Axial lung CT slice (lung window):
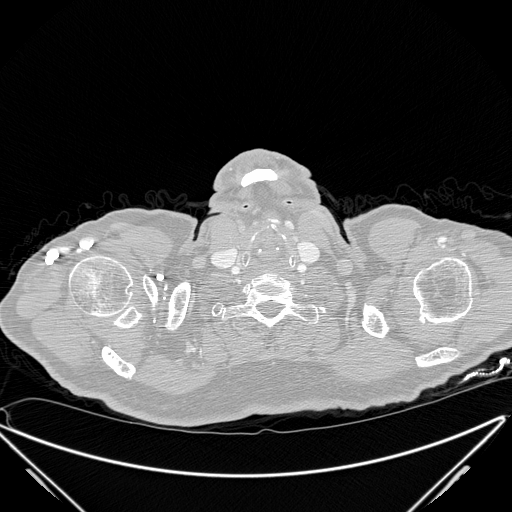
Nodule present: no